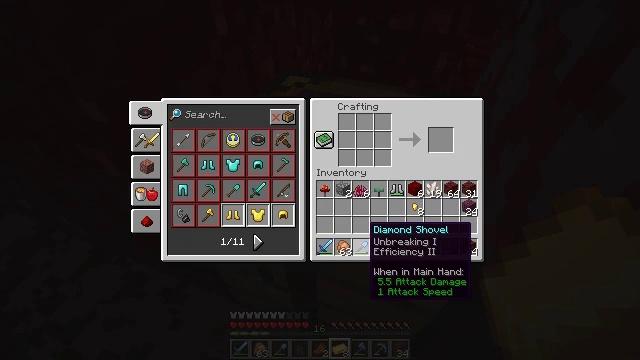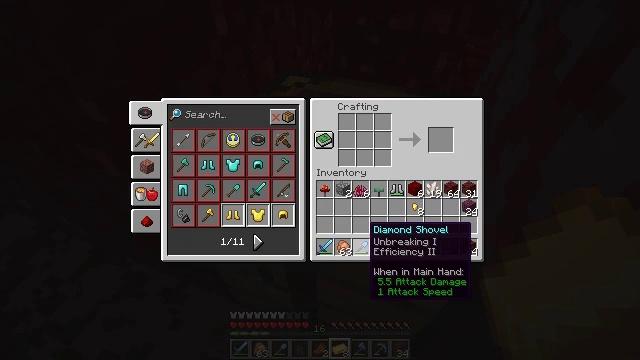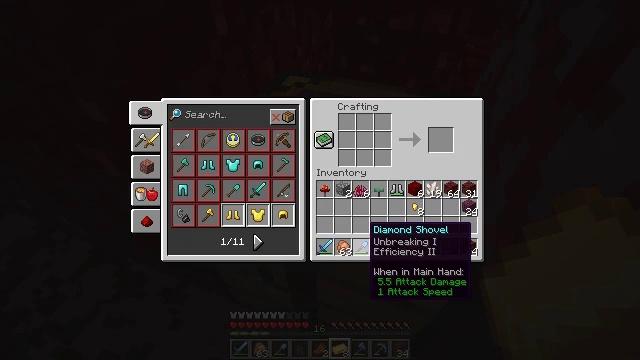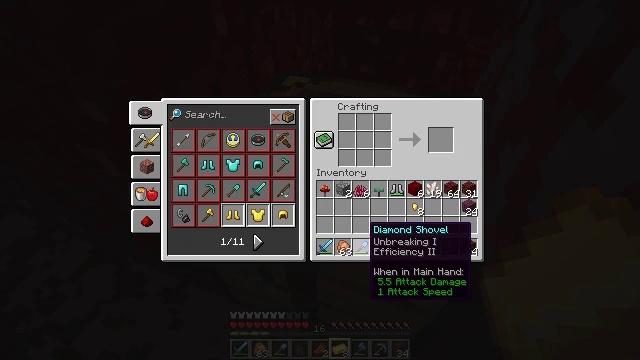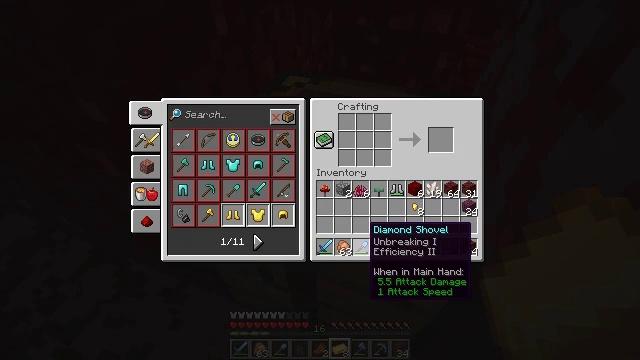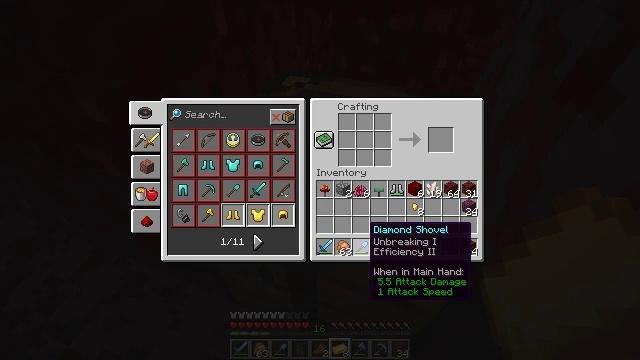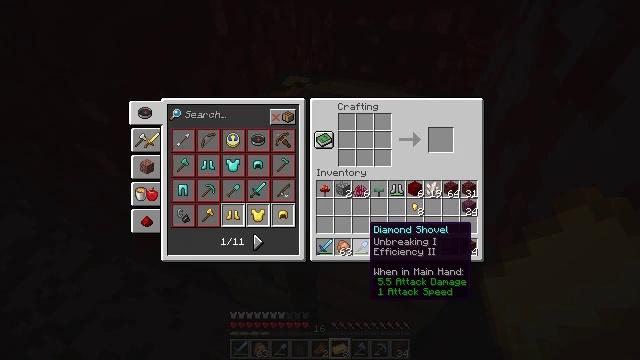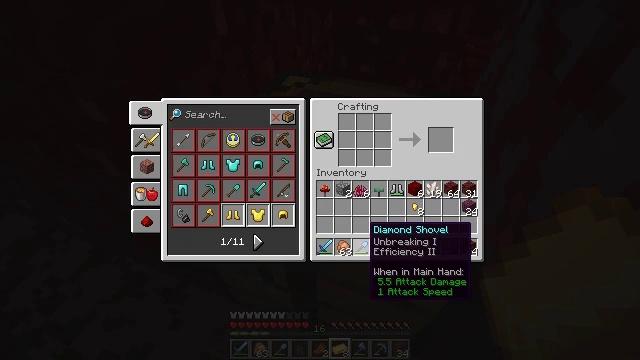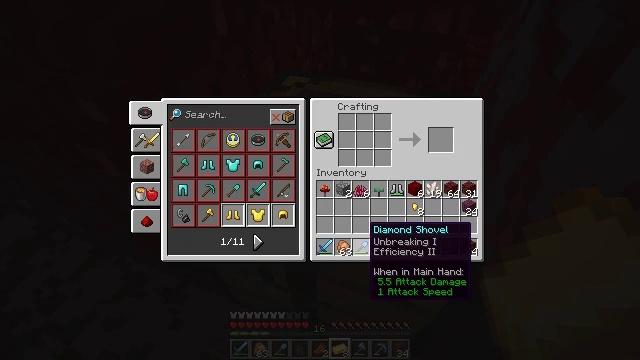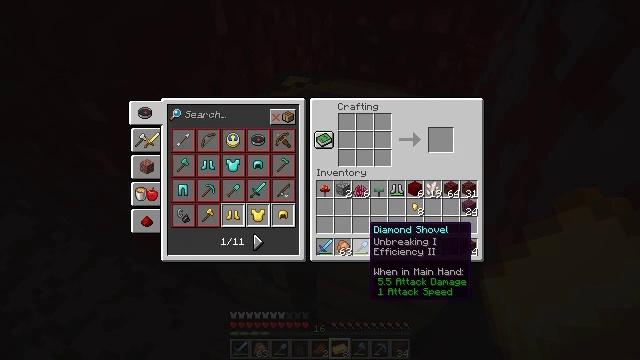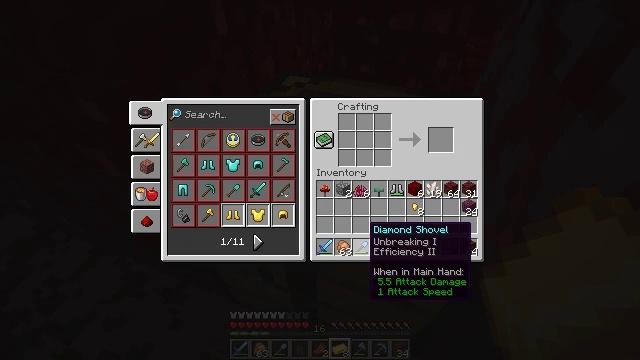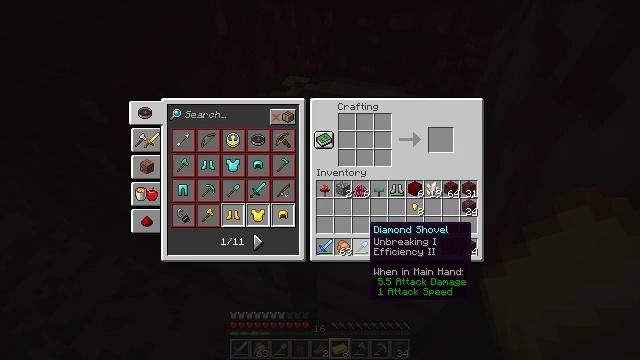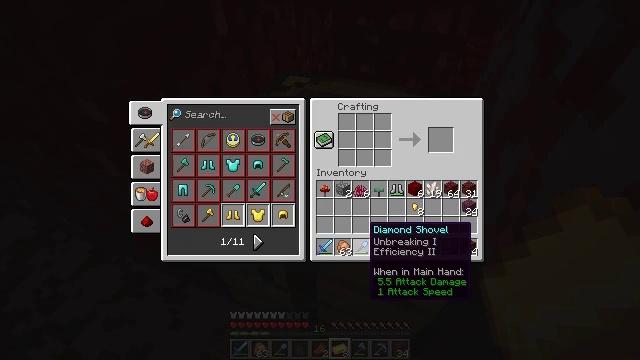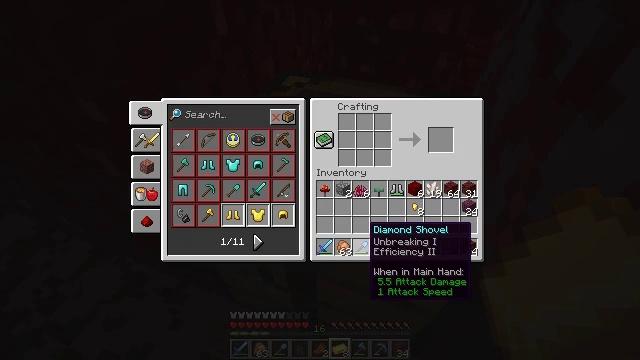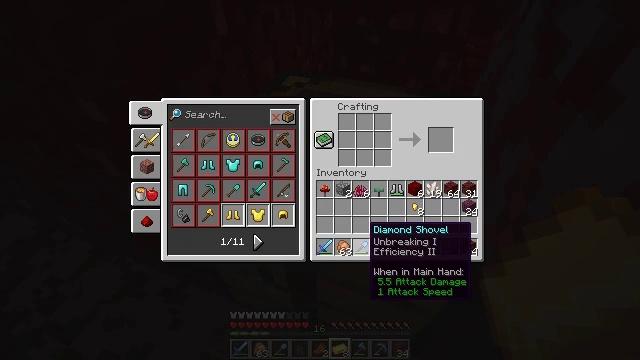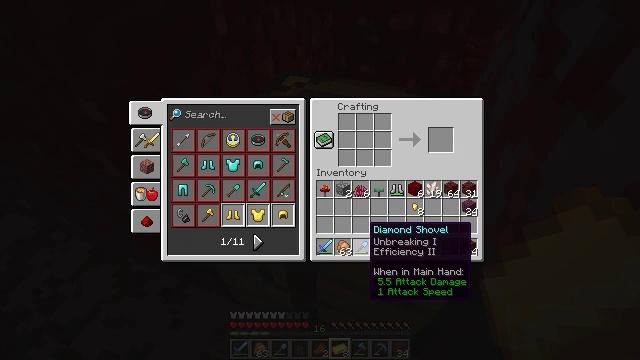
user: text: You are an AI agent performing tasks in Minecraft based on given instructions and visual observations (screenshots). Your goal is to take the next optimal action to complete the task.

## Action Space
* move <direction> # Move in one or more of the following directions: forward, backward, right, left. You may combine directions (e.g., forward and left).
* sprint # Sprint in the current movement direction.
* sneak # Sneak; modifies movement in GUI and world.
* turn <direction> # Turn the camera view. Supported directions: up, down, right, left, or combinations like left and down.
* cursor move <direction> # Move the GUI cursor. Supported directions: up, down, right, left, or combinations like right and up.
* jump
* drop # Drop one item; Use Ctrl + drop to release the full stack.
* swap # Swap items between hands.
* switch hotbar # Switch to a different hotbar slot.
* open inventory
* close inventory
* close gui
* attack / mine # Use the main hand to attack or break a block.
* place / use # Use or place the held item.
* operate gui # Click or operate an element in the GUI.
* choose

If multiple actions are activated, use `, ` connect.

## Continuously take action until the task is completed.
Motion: motion action
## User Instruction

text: Collect the nether wart block for decoration.
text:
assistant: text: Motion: no_op
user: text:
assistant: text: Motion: no_op
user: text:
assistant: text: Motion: no_op
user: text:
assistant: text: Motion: no_op
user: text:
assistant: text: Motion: no_op
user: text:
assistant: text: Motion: no_op
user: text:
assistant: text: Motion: no_op
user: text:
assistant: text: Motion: no_op
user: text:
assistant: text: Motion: no_op
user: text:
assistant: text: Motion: no_op
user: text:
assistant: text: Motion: no_op
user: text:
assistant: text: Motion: no_op
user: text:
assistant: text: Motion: no_op
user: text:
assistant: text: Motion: no_op
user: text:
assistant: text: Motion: no_op
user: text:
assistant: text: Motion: no_op
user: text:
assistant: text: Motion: no_op
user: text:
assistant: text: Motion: no_op
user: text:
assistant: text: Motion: no_op
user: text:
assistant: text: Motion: no_op
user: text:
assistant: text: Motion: no_op
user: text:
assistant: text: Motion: no_op
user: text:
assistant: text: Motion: no_op
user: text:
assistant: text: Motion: no_op
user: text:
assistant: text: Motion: no_op
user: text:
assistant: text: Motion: no_op
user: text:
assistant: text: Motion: no_op
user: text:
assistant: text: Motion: no_op
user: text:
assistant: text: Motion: no_op
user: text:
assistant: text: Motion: no_op